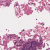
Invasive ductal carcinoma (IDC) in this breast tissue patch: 0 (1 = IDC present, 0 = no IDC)